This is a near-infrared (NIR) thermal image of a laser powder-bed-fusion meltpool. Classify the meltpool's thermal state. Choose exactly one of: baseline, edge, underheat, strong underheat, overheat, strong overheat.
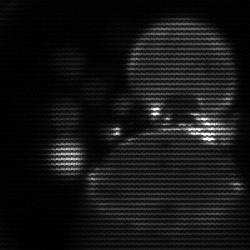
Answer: edge